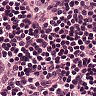
Metastatic tissue present: no